Question: From :
> There you go -- you've got a factory class

What I have understood from factory pattern is that But the function 'createConnection' won't have to be modified it to create and add another object? So how is this helpful?
What's the point that I am missing?
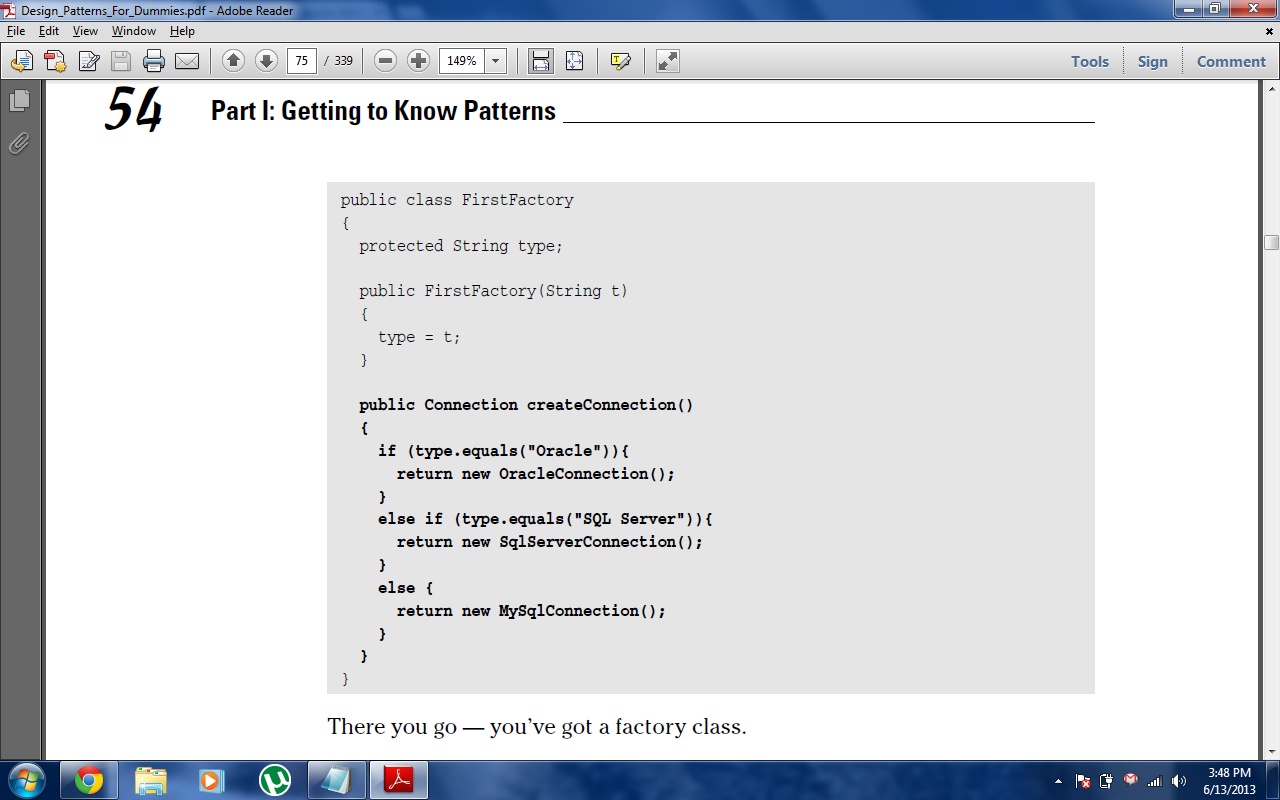
Answer: The factory pattern can be used to limit the number of code changes you have to do. Using your code as an example, imagine you have lots of functions which use database connections
'''
void ExampleMethod() {
var con = new MySqlConnection();
// do something with con
}
'''
And now you want to use Oracle instead of MySQL so you have to change every single line that says 'new MySqlConnection' into 'new OracleConnection'.
A factory can solve this problem
'''
void ExampleMethodUsingFactories() {
var con = factoryInstance.createConnection();
}
'''
where 'factoryInstance' is instantiated with 'factoryInstance = new FirstFactory("MySql")'. Changing the entire program to use Oracle becomes trivial now. You only have to replace "MySQL" by "Oracle". You don't have to change the methods that actually use the database connection.
Of course adding a new database engine still means you have to change the factory code, but that's only in one class.